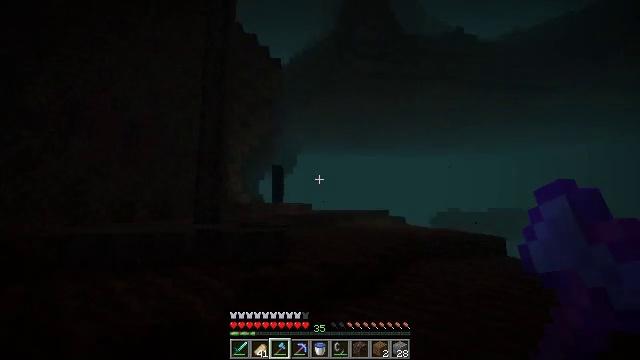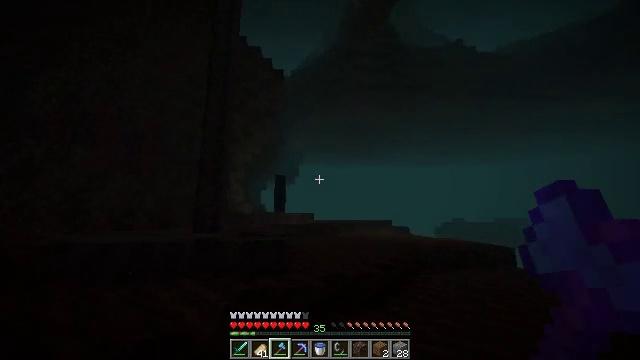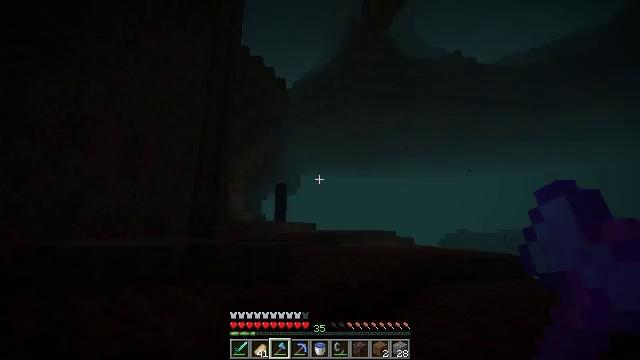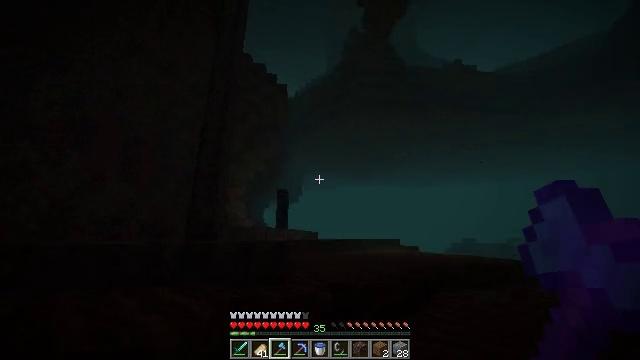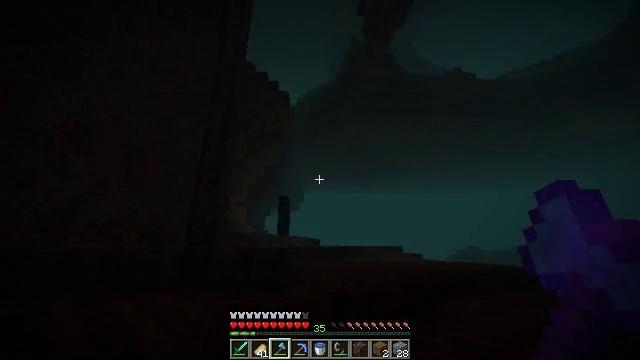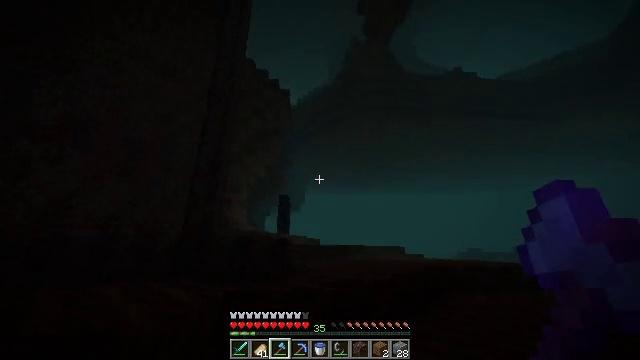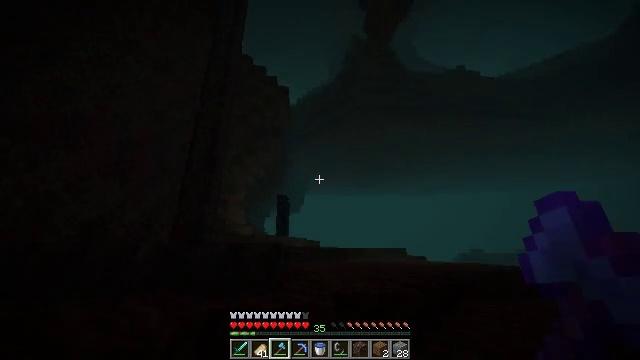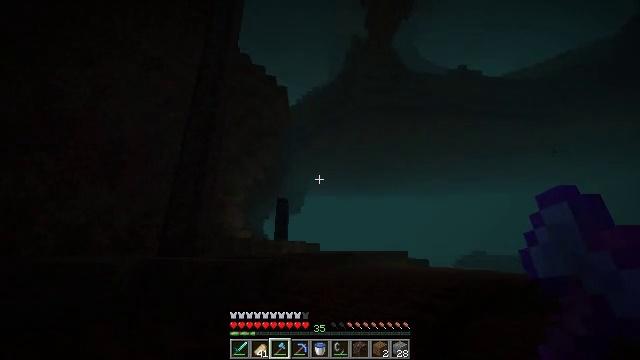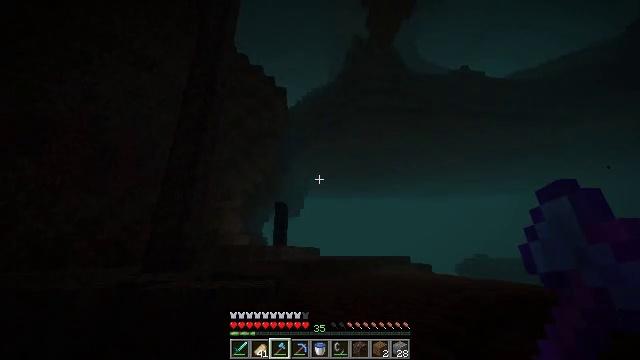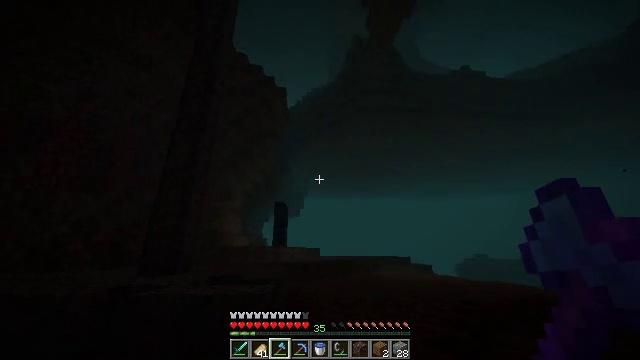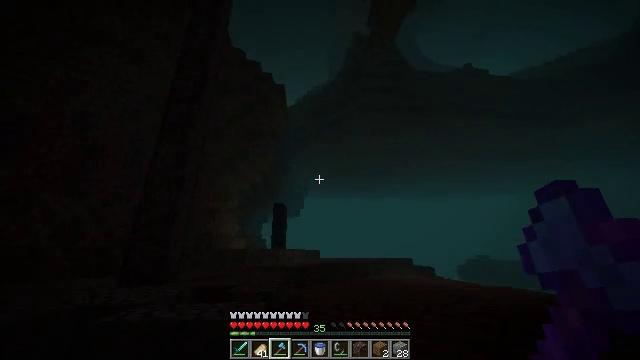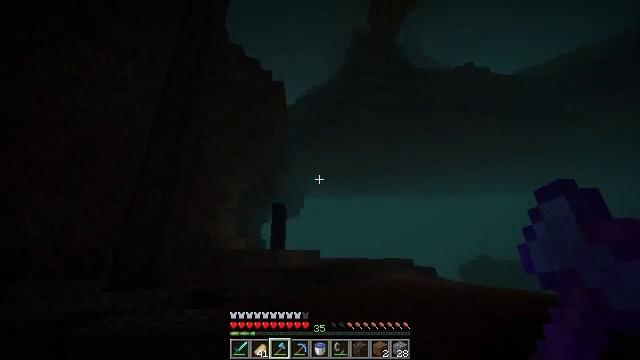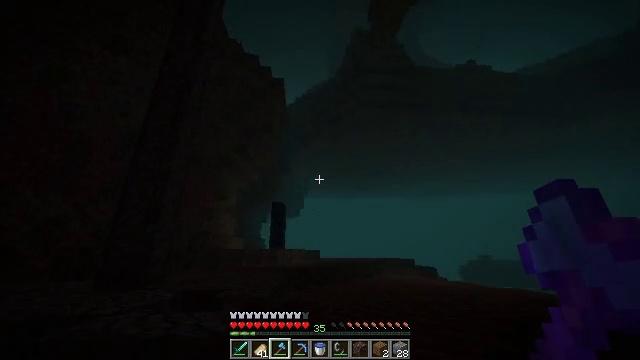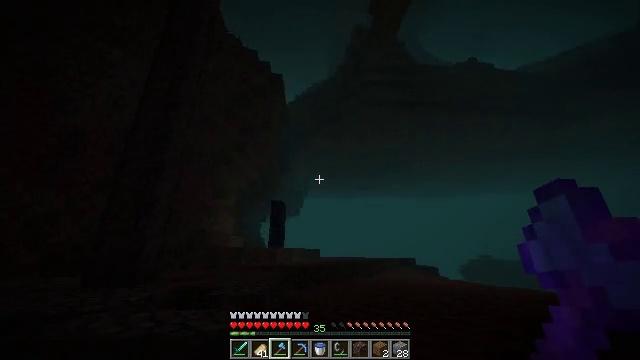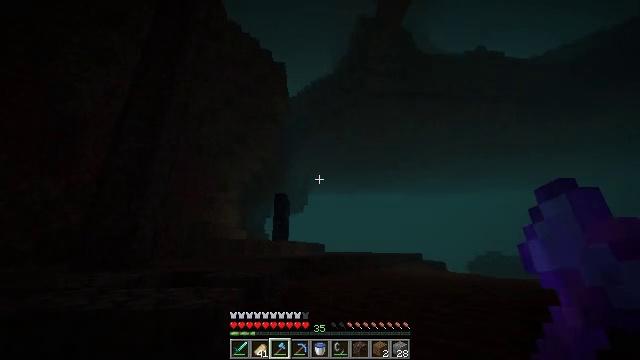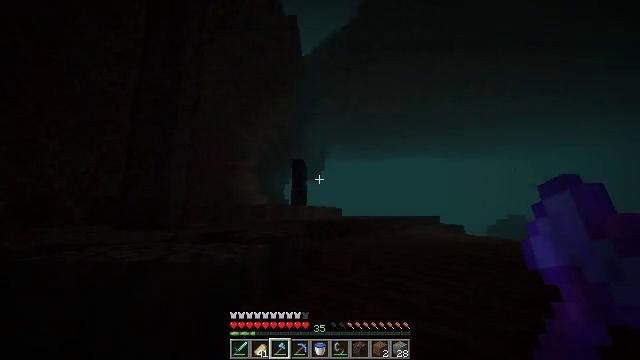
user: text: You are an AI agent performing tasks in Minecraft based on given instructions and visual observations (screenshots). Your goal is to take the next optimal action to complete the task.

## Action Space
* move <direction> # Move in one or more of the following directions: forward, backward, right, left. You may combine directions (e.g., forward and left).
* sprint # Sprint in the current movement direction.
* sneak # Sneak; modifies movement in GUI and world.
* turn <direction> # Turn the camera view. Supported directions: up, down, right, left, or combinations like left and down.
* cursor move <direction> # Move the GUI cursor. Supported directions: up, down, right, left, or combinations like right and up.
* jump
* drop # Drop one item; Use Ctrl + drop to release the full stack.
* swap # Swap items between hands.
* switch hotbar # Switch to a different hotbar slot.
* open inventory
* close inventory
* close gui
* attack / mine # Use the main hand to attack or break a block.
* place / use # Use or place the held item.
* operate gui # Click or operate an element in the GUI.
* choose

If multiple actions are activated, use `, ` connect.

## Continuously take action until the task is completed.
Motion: motion action
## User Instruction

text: Extract soul sand for building purposes.
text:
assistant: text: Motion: move forward, turn up, jump
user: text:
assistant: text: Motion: move forward, turn up, jump
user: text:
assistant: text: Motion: move forward, turn up, jump
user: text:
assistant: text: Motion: move forward, sprint, turn up, jump
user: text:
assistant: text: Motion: move forward, sprint, jump
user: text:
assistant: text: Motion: move forward, sprint, jump
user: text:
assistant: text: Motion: move forward, jump
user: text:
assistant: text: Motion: move forward, jump
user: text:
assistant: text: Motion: move forward, jump
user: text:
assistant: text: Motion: move forward, jump
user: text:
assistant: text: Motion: move forward, jump
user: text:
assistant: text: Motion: move forward, jump
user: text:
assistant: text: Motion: move forward, jump
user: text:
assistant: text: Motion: move forward, turn left, jump
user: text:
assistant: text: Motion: move forward, sprint, turn left and down, jump
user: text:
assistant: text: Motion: move forward, sprint, turn down, jump
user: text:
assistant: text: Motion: move forward, sprint, turn down, jump
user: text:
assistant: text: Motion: move forward, sprint, turn left and down, jump
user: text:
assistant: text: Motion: move forward, jump
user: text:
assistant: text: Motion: move forward, jump
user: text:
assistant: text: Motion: move forward, jump
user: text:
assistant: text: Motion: move forward, jump
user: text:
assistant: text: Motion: move forward, jump
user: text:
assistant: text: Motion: move forward, jump
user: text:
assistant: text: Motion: move forward, sprint, jump
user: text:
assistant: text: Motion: move forward, sprint, jump
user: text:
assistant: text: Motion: move forward, sprint, jump
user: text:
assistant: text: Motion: move forward, sprint, jump
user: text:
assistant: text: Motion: move forward, jump
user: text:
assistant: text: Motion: move forward, jump